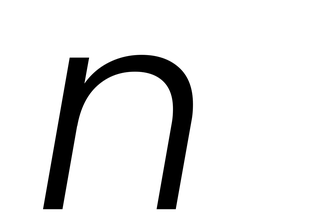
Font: Poppins-LightItalic